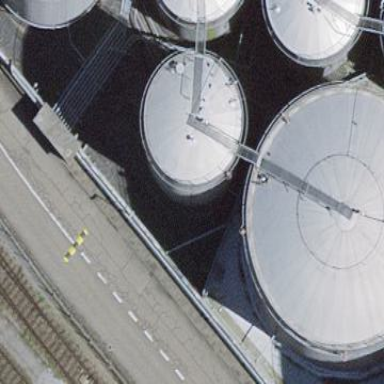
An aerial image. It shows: Industrial building housing storage tank.